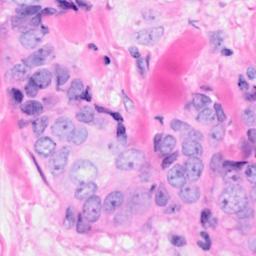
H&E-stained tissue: Breast